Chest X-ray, AP view. Patient: 67 years old, sex M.
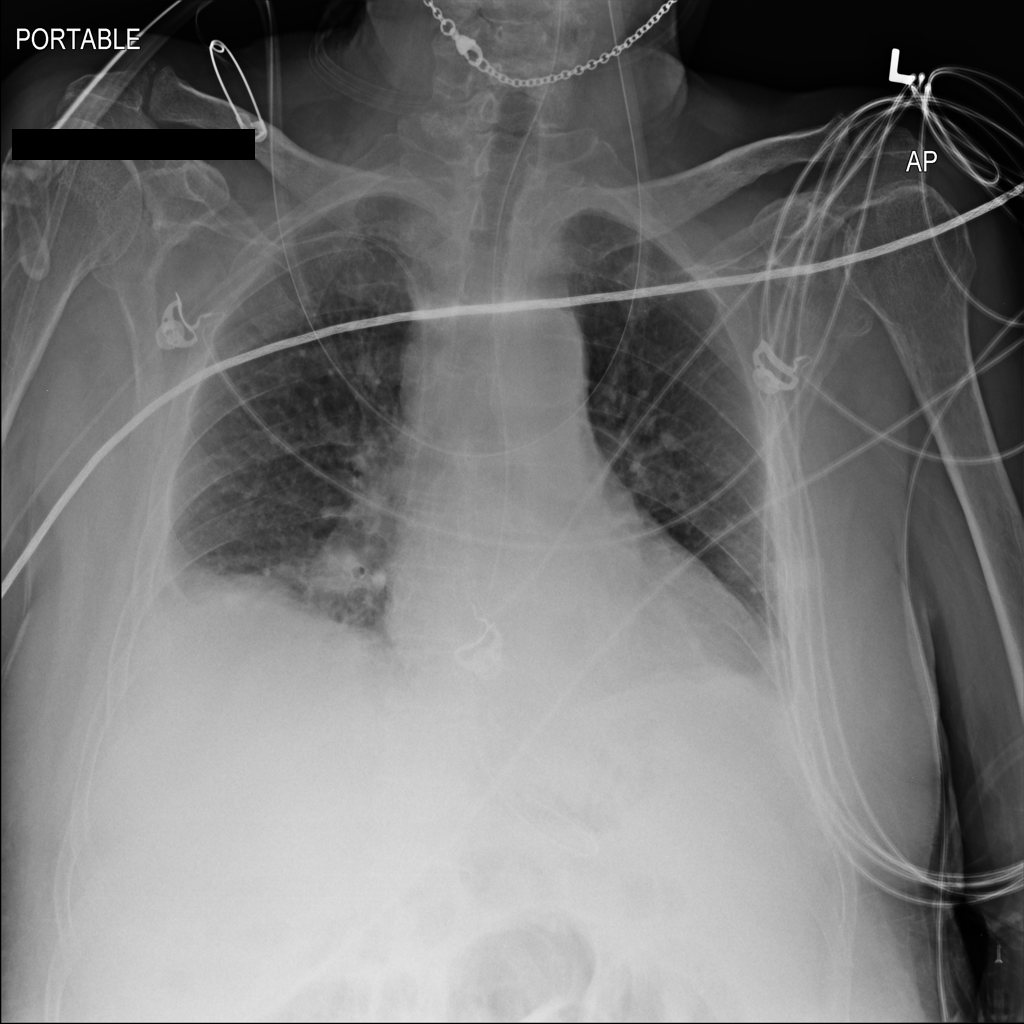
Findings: Pleural_Thickening